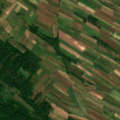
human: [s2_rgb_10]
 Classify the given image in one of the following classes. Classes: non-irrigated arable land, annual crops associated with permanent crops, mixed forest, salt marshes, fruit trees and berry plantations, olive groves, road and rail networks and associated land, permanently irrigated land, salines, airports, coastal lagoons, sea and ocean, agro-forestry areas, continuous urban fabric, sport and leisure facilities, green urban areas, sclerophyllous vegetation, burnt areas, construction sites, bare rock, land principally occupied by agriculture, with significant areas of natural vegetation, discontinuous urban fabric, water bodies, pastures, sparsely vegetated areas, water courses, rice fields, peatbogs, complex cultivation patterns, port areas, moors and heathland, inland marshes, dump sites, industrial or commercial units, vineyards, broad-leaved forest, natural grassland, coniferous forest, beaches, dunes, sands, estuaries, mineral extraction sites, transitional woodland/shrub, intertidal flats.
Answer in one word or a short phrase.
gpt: non-irrigated arable land, land principally occupied by agriculture, with significant areas of natural vegetation, broad-leaved forest